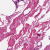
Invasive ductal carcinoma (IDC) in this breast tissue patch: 0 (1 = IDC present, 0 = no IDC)